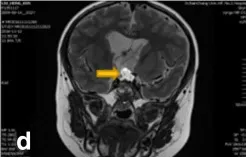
The pre- and post - operative MR images. Coronal T2-weighted MR image. And sagittal T1-weighted MR image.
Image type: radiology (mri)